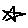
Label: star